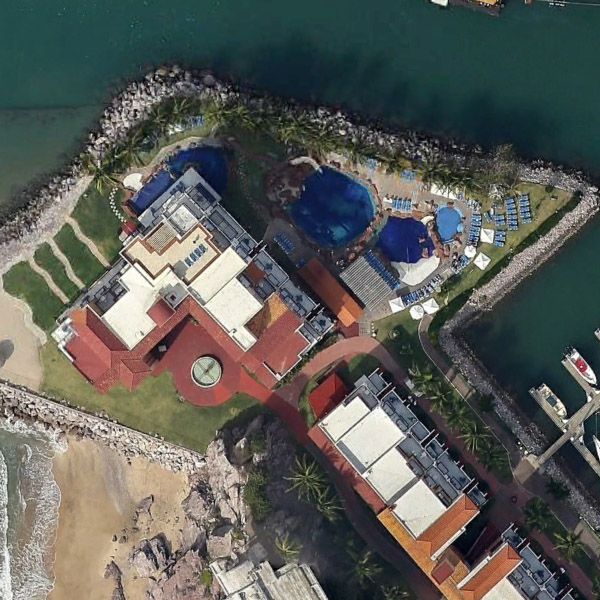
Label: Resort